Question: I'm studying gmaps and I'm trying refresh gmap marker using widgets.button, but I cannot refresh map when I click in button.
Maybe is a simple question, but I'm trying it for hours and can't solve.
Follow my code.
'''
from IPython.display import display
import ipywidgets as widgets
import gmaps
gmaps.configure(api_key='')
class AcledExplorer(object):
"""
Jupyter widget for exploring the ACLED dataset.
The user uses the slider to choose a year. This renders
a heatmap of civilian victims in that year.
"""
def __init__(self):
self.marker_locations = [(None, None)]
self._slider = None
self._slider2 = None
title_widget = widgets.HTML(
'<h3>MY TEST, my test</h3>'
'<h4>test1 <a href="https://www.test.com/">ACLED project</a></h4>'
)
map_figure = self._render_map(-15.<PHONE>, -47.<PHONE>)
control = self._render_control()
self._container = widgets.VBox([title_widget, control, map_figure])
def render(self):
display(self._container)
def on_button_clicked(self, b):
latitude = self.FloatSlider1.value
longitude = self.FloatSlider2.value
print("Button clicked.")
self.markers = gmaps.marker_layer([(latitude, longitude)])
return self._container
def _render_control(self):
""" Render the widgets """
self.FloatSlider1 = widgets.FloatSlider(
value=-15.8,
min=-34,
max=4.5,
step=0.2,
description='Latitude:',
disabled=False,
continuous_update=False,
orientation='horizontal',
readout=True,
readout_format='.1f',
)
self.FloatSlider2 = widgets.FloatSlider(
value=-47.9,
min=-74,
max=-33,
step=0.2,
description='Longitude:',
disabled=False,
continuous_update=False,
orientation='horizontal',
readout=True,
readout_format='.1f',
)
self.button = widgets.Button(
description="Plot!"
)
self.button.on_click(self.on_button_clicked)
controls = widgets.VBox(
[self.FloatSlider1, self.FloatSlider2, self.button])
return controls
def _render_map(self, latitude, longitude):
""" Render the initial map """
self.marker_locations = [(latitude, longitude)]
brasilia_coordinates = (-15.<PHONE>, -47.<PHONE>)
fig = gmaps.figure(center=brasilia_coordinates, zoom_level=3)
self.markers = gmaps.marker_layer(self.marker_locations)
fig.add_layer(self.markers)
return fig
AcledExplorer().render()
'''
I start creating widgets, after I link values from Sliders to button. I need refresh marker position when click in button.
In function on_button_click I can view that news values of latitude and longitude are being getting from slider bar, so I'm update self.marker, maybe my mistake stay here.

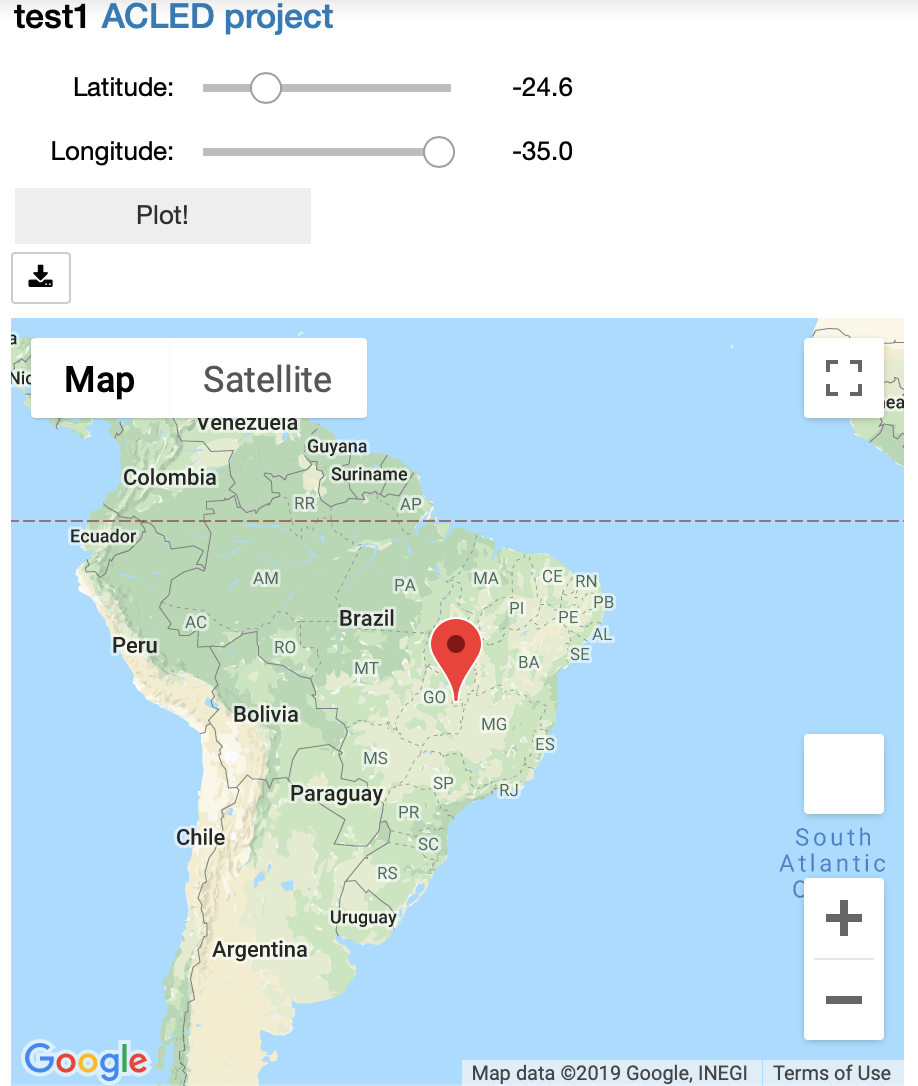
Answer: # Problem with your code
In 'on_button_click', you are not actually updating the marker layer. You currently write:
'''
self.markers = gmaps.marker_layer([(latitude, longitude)])
'''
but that just sets the 'markers' attribute of your class. What you actually want to do is mutate the set of markers in your marker layer. The simplest change you can make is to change that line to:
'''
self.markers.markers = [gmaps.Marker(location=(latitude, longitude))]
'''
This mutates the 'markers' attribute of your marker layer -- basically the list of markers. Every time you press plot, it destroys the marker on the map and replaces it with a new one at an updated location.
# Improving your solution
Using the high-level factory methods like 'marker_layer' can obscure how uses widgets internally. To make it somewhat more understandable, let's introduce a '_create_marker()' method that creates a 'gmaps.Marker' object:
'''
def _create_marker(self, latitude, longitude):
return gmaps.Marker(location=(latitude, longitude))
'''
We can now use this in the initial render:
'''
def _render_map(self, latitude, longitude):
""" Render the initial map """
brasilia_coordinates = (-15.<PHONE>, -47.<PHONE>)
fig = gmaps.figure(center=brasilia_coordinates, zoom_level=3)
self.marker_layer = gmaps.Markers()
initial_marker = self._create_marker(latitude, longitude)
self.marker_layer.markers = [initial_marker] # set the first marker
fig.add_layer(self.marker_layer)
return fig
'''
Note that I have renamed 'self.markers' to 'self.marker_layer' to make it clear it's a layer.
Finally, the update code is now:
'''
def on_button_clicked(self, _):
latitude = self.FloatSlider1.value
longitude = self.FloatSlider2.value
# look how closely the following two lines match the construction code
new_marker = self._create_marker(latitude, longitude)
self.marker_layer.markers = [new_marker]
'''